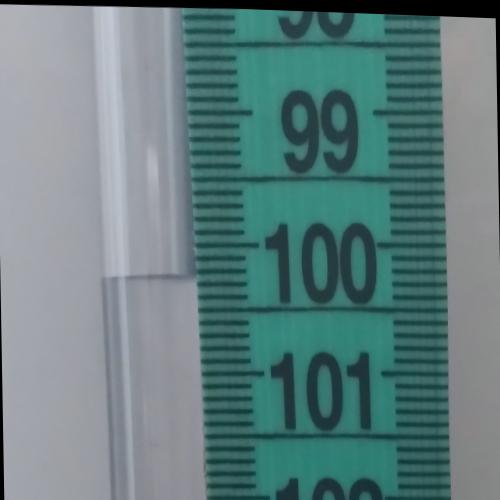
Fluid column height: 100.2 cm